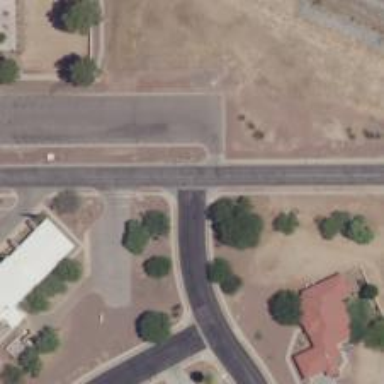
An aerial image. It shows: Unmarked road crossing.